Field crop: tomato
Growth stage: 2
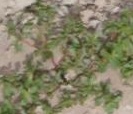
Species: portulaca